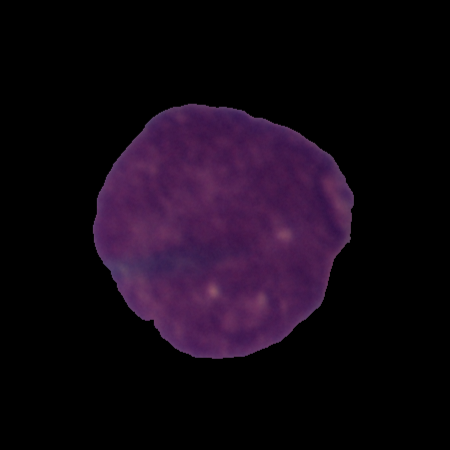
Label: cancer